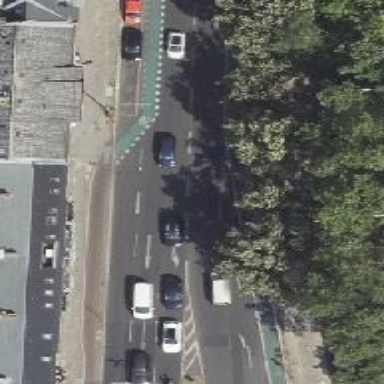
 and there is lane for parking on the right side. The cycle lanes are marked with green surface."